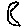
Label: moon